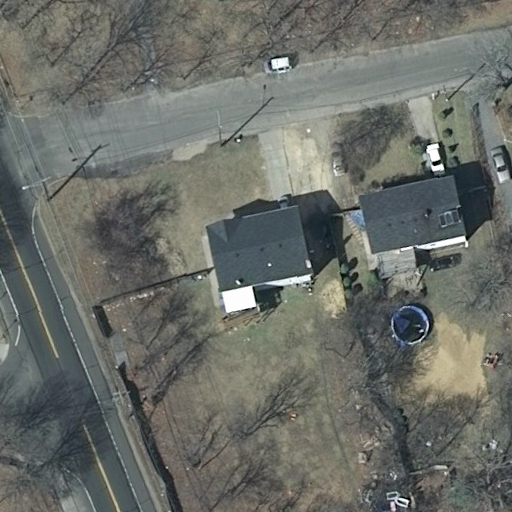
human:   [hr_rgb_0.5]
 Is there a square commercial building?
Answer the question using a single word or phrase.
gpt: no

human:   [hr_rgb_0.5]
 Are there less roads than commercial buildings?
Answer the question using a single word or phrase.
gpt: no

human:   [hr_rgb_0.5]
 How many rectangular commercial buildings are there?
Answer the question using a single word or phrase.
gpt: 0

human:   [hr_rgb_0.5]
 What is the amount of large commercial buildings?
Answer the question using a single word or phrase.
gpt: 0

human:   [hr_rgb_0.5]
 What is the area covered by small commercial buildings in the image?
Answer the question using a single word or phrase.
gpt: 0m2

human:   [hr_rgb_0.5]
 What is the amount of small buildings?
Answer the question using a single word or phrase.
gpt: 0

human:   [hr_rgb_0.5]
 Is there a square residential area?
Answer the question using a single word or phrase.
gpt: no

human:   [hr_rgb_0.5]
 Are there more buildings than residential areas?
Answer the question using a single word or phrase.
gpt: yes

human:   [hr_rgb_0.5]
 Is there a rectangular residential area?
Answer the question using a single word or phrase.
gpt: yes

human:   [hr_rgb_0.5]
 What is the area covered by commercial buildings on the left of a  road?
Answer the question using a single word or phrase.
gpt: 0m2

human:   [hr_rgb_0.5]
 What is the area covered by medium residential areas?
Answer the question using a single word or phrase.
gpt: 0m2

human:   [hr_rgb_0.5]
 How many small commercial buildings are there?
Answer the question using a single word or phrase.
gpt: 0

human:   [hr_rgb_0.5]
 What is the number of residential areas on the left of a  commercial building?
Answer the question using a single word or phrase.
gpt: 0

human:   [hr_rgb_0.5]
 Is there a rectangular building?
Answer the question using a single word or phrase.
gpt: no

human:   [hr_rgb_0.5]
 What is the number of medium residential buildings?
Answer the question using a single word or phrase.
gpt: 2

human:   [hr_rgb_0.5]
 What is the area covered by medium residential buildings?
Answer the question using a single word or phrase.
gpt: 549m2

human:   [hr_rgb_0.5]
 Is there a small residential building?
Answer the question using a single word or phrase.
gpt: no

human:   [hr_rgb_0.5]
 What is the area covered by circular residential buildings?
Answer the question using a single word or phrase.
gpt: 0m2

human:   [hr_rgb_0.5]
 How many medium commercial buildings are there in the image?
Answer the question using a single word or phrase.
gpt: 0

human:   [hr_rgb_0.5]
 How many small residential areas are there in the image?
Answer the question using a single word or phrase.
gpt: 0

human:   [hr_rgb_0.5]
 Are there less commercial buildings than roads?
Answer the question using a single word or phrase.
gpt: yes

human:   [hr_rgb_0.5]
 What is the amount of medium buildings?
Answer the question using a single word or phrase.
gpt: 2

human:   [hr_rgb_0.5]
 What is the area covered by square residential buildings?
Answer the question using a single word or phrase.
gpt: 0m2

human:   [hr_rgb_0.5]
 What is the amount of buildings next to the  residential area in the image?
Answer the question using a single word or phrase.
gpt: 2

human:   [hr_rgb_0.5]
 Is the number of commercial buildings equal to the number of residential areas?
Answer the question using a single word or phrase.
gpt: no

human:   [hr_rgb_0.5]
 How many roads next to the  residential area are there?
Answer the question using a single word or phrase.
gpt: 3

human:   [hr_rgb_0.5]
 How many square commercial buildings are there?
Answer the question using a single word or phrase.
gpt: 0

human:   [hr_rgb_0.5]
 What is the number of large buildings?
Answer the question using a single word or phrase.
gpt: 0

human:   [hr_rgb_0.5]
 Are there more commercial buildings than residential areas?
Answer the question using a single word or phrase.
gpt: no

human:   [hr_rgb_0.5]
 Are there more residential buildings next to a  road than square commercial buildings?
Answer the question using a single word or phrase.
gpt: yes

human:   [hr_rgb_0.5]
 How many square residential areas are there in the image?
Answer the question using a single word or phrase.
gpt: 0

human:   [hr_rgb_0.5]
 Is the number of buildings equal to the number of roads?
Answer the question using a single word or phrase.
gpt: no

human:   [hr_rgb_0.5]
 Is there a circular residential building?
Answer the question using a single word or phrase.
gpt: no

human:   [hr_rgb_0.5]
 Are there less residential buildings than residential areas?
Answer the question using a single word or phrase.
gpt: no

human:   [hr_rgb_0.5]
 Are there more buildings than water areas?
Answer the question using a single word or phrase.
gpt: yes

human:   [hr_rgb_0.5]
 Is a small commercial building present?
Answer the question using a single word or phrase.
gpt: no

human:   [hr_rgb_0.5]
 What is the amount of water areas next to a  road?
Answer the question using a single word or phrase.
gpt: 0